Question: I have a excel file with two sheet:
1. Worksheet;
2. List- list of items which will display in Worksheet sheet as a list item.
Please see the below images:

I want to generate this using 'PHPExcel' library. I have tried but not getting the expected results. See my below code :
'''
$objPHPExcel = new PHPExcel();
// Set document properties
$objPHPExcel->getProperties()->setCreator("Soumya Biswas")
->setLastModifiedBy("Soumya Biswas")
->setTitle("Office 2007 XLSX Test Document")
->setSubject("Office 2007 XLSX Test Document")
->setDescription("Test document for Office 2007 XLSX, generated using PHP classes.")
->setKeywords("office 2007 openxml php")
->setCategory("Test result file");
// Create a first sheet
$objPHPExcel->setActiveSheetIndex(0);
$objPHPExcel->getActiveSheet()->setCellValue('A5', "List");
// Set data validation
$objValidation = $objPHPExcel->getActiveSheet()->getCell('B5')->getDataValidation();
$objValidation->setType( PHPExcel_Cell_DataValidation::TYPE_LIST );
$objValidation->setErrorStyle( PHPExcel_Cell_DataValidation::STYLE_INFORMATION );
$objValidation->setAllowBlank(false);
$objValidation->setShowInputMessage(true);
$objValidation->setShowErrorMessage(true);
$objValidation->setShowDropDown(true);
$objValidation->setErrorTitle('Input error');
$objValidation->setError('Value is not in list.');
$objValidation->setPromptTitle('Pick from list');
$objValidation->setPrompt('Please pick a value from the drop-down list.');
$objValidation->setFormula1('"$List.$A$1:$A$10"'); // Make sure to put the list items between " and " !!!
$objPHPExcel->createSheet();
$objPHPExcel->setActiveSheetIndex(1);
$objPHPExcel->getActiveSheet()->setTitle('List');
for ($i = 1; $i <= 10; $i++) {
$objPHPExcel->getActiveSheet()->setCellValue("A{$i}", "List Item {$i}");
}
// Set active sheet index to the first sheet, so Excel opens this as the first sheet
$objPHPExcel->setActiveSheetIndex(0);
header('Content-Type: application/vnd.ms-excel');
header('Content-Disposition: attachment;filename="data-validation.xls"');
header('Cache-Control: max-age=0');
$objWriter = PHPExcel_IOFactory::createWriter($objPHPExcel, 'Excel5');
$objWriter->save('php://output');
exit;
'''
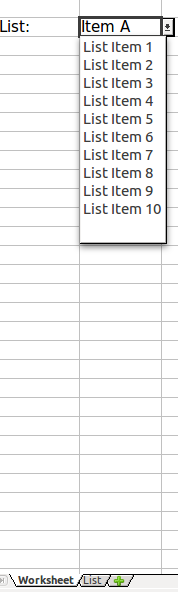
Answer: I think the correct syntax for referencing ranges of cells in another sheet is:
'''
List!$A$1:$A$10
'''
So you should try:
'''
$objValidation->setFormula1('List!$A$1:$A$10'); // tested it, worked for me
'''
Got the idea from <URL>:
> ->setFormula1("Worksheet!A1:{$endCell}1");// work....
Although this guy had another problem with using named ranges.
Background: I think with:
'''
$objValidation->setFormula1('"$List.$A$1:$A$10"');
'''
you're explicity using the given string between the quotation marks as the list value as explained here: <URL>.
But since you don't want to use fixed list items but dynamically referred ones, you should omit the double quotation marks.